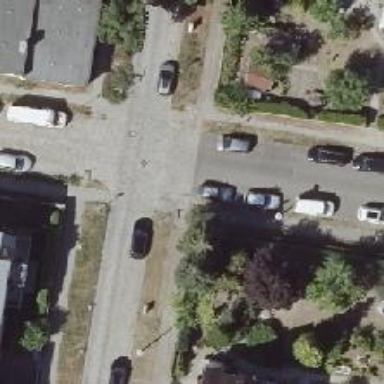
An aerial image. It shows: Sidewalk.